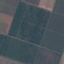
Land use / land cover class: PermanentCrop